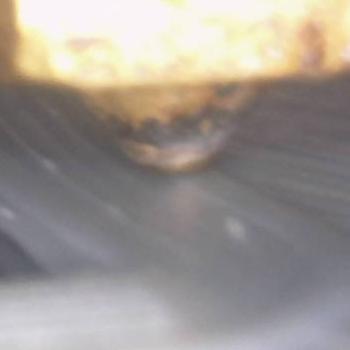
Flow rate: 84%